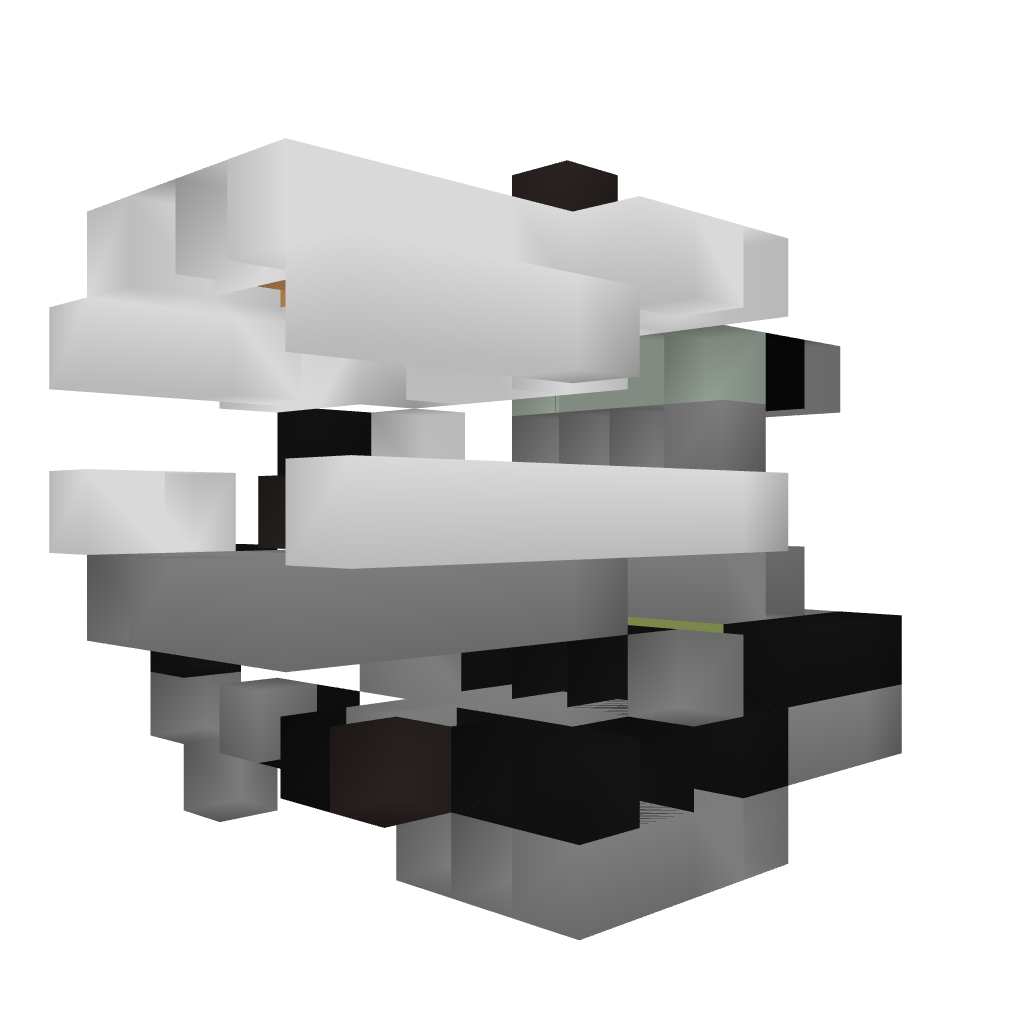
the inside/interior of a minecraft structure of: Compact Vending Machine